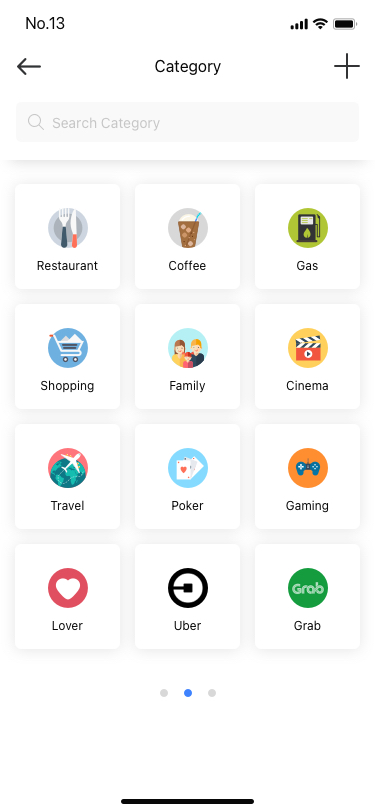
Text in this UI design:
Restaurant
Travel
Shopping
Lover
Coffee
Poker
Family
Uber
Gas
Gaming
Cinema
Grab
Category
Search Category